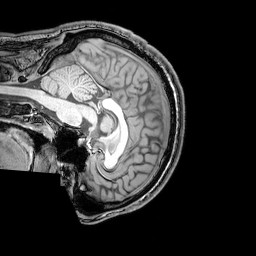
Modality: T1w
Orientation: sagittal
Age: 23
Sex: male
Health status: healthy
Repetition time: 0.081 s
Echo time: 0.037 s